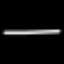
Label: line